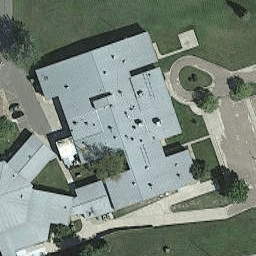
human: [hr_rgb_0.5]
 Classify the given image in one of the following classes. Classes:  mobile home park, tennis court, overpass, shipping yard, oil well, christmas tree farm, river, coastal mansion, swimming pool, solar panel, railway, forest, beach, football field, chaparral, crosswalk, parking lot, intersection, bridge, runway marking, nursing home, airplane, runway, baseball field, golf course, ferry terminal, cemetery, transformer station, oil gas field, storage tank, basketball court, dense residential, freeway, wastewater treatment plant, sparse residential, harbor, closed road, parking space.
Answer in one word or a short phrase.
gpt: nursing home